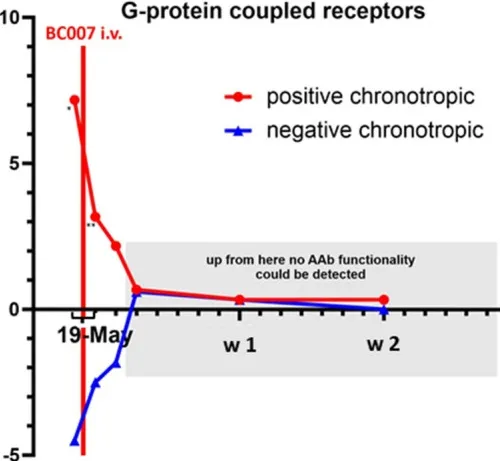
Autoantibodies (AAbs) against G-protein coupled receptors (ss2-AAb, AT-1-AAb, alpha1-AAb, MAS-AAb, and M2-AAb) before (at the day of infusion, before the treatment, single star) and after treatment with BC 007 [after 2 h (double star), 1 day, 2 days, and 1-4 weeks]: functional activity of the positive and negative chronotrope effect of the different AAbs were reduced even after 2 h and functionally inactive at least over the observation period of 4 weeks (cut-off 1.8 beats/15 s); w-week.
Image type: pathology (immunostaining)